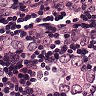
Metastatic tissue present: yes